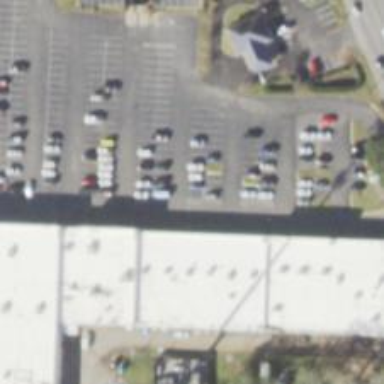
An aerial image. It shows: Parking space.